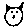
Label: cat